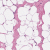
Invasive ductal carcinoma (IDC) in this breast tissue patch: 0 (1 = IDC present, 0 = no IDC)